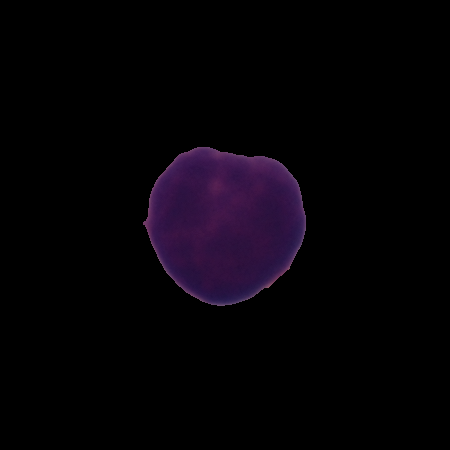
Label: healthy